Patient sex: M
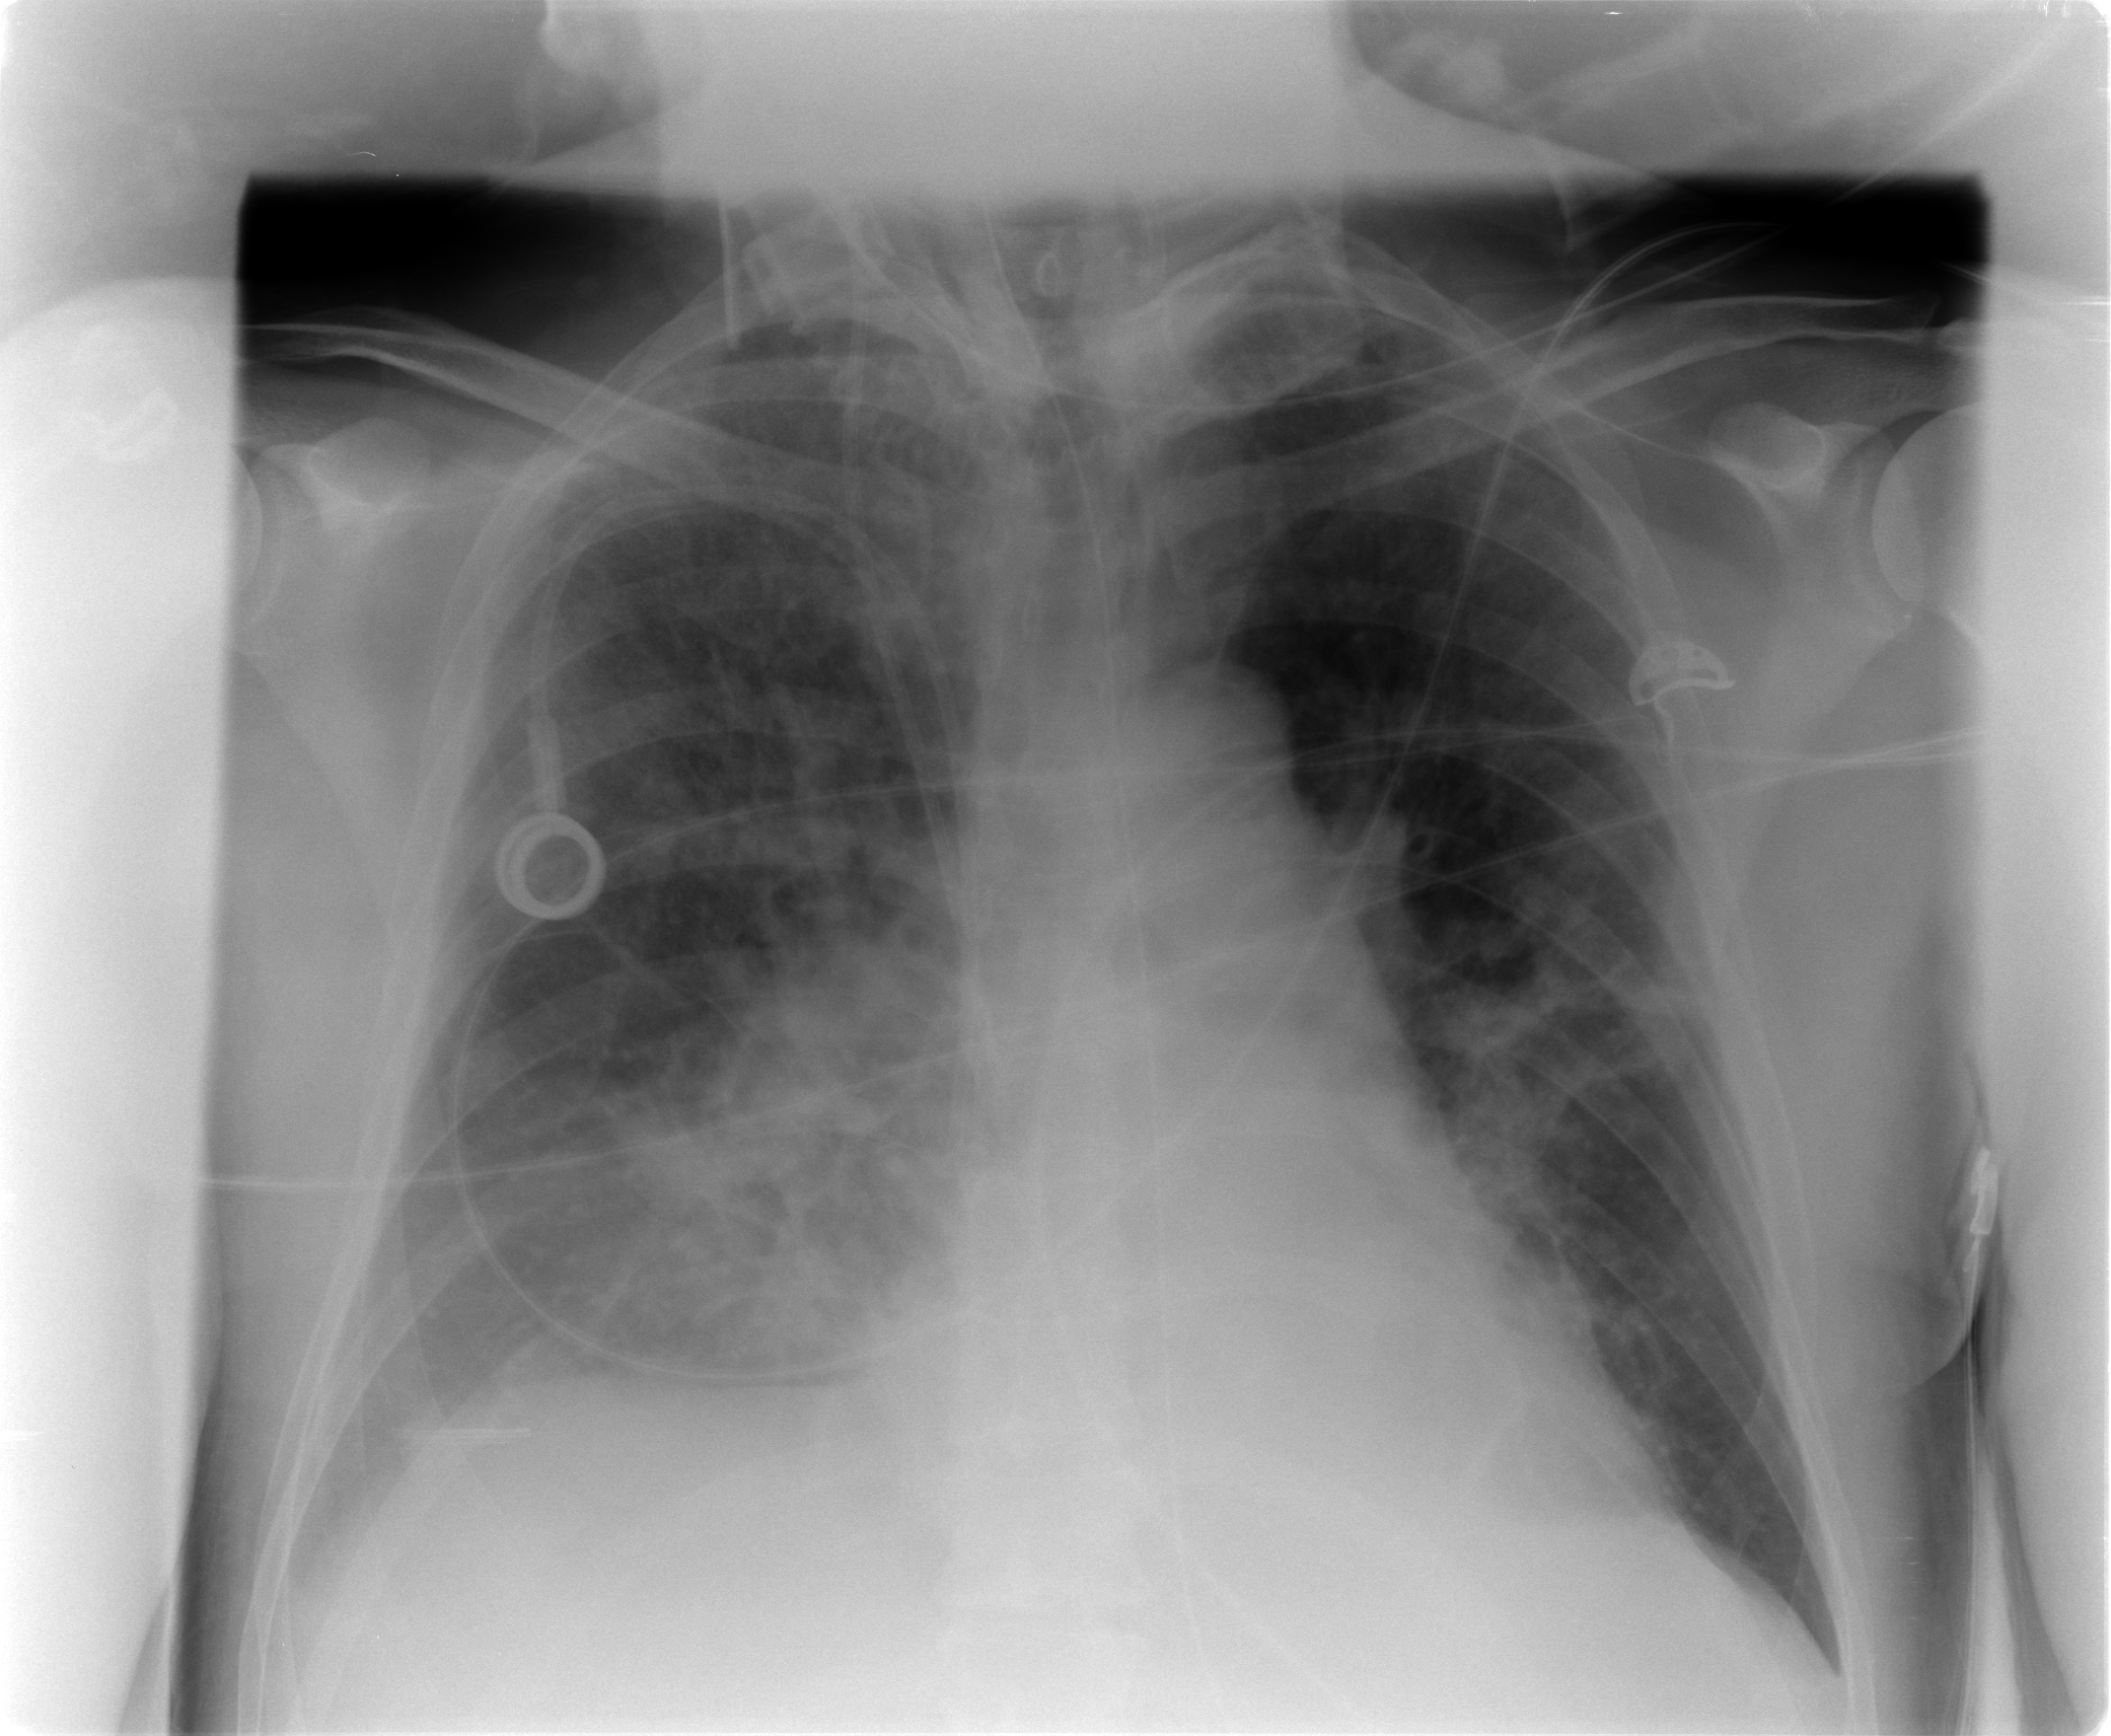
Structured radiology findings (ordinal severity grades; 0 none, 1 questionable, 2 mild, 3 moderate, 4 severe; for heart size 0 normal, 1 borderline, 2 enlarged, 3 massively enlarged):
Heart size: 0
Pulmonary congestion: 2
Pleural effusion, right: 2
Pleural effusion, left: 0
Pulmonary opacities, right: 2
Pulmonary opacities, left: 2
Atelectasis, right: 3
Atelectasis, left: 2